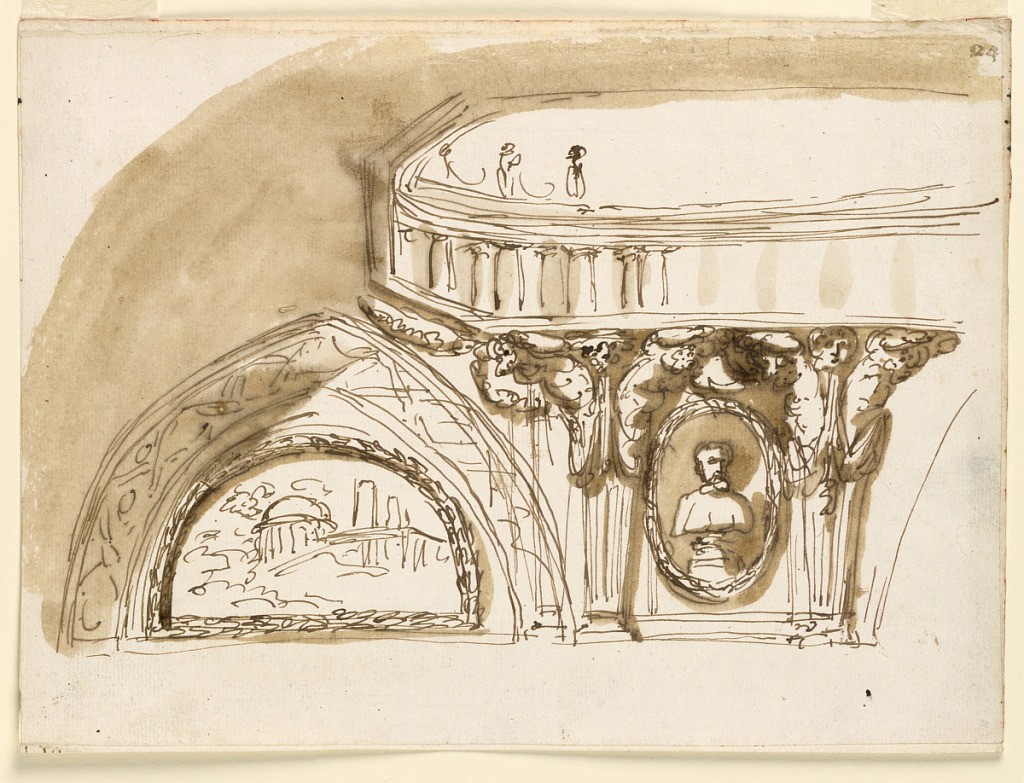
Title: Design for Ceiling Decoration
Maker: Giuseppe Barberi, Italian, 1746–1809
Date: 1746–1809
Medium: Pen and brown ink, brush and brown wash on off-white laid paper, lined
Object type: Drawing
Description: Somewhat less than a quarter is shown. Pair of gaines support the octagonal central framing, over which the top part of an ovoidal colonnade is shown. An ovoidal niche with a bust fills an interval between the gaines. A semi-circular landscape under a pointed arch in the corner.